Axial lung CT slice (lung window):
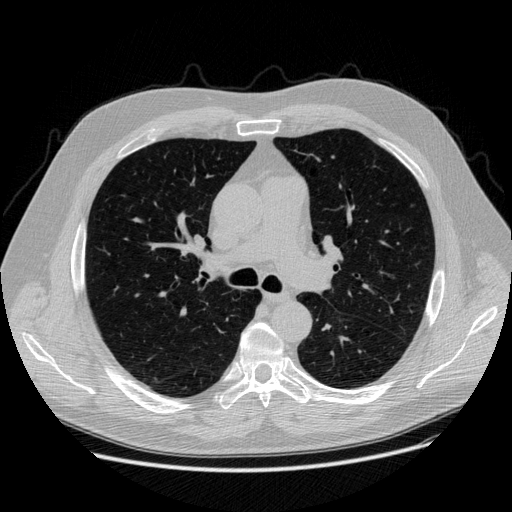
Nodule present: no